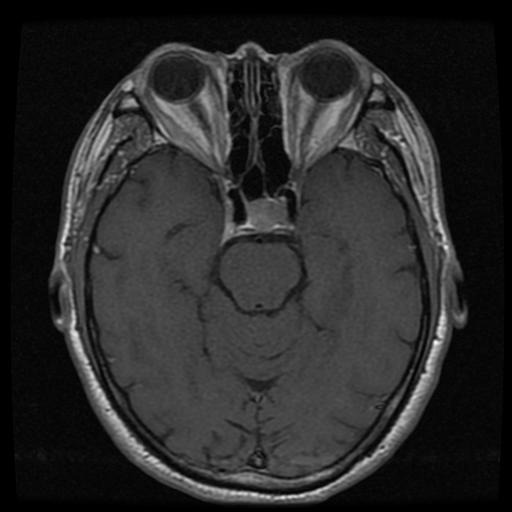
Label: pituitary